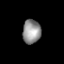
Tissue: lung
Cell type: Endothelial cells
Senescence score: 0.1536
Nuclear area (px): 425
Mean DAPI intensity: 146.958